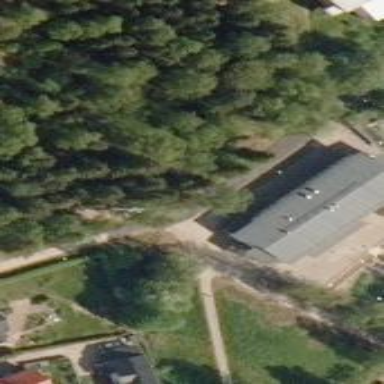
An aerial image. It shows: Kindergarten building.